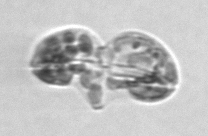
Label: Karenia